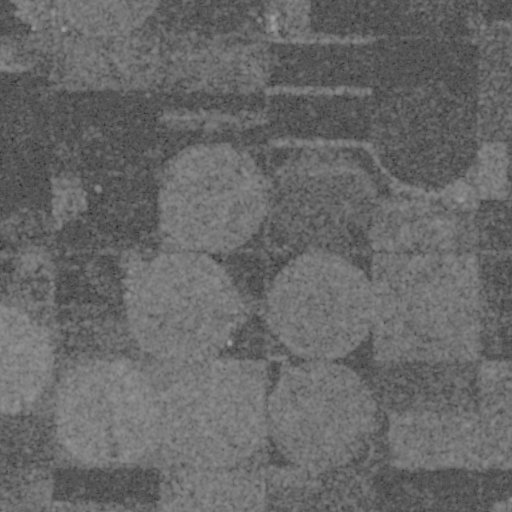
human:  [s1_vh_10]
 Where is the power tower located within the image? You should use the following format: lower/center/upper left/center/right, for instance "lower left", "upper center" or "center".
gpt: The power tower is located in the upper right of the image.
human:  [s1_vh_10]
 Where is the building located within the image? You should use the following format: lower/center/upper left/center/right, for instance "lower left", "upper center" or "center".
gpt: The building is located in the center right of the image.
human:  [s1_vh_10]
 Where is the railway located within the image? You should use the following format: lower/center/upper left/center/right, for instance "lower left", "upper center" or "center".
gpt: The railway is located in the right of the image.
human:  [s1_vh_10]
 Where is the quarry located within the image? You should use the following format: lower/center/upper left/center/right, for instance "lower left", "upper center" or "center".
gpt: There is no quarry in the image.

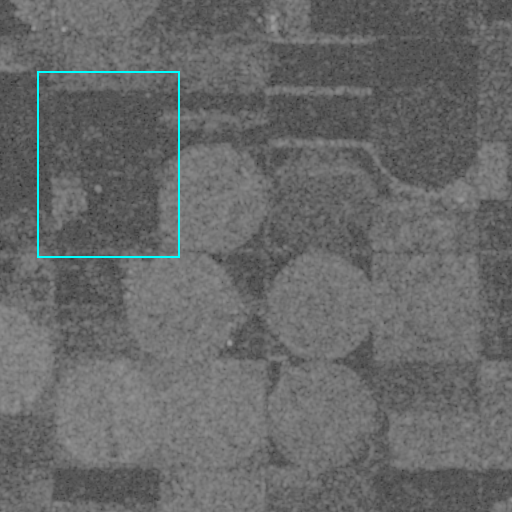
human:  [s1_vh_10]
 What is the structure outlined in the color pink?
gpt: There is no pink outline.
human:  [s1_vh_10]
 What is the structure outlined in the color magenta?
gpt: There is no structure outlined in magenta.